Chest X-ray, PA view. Patient: 49 years old, sex M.
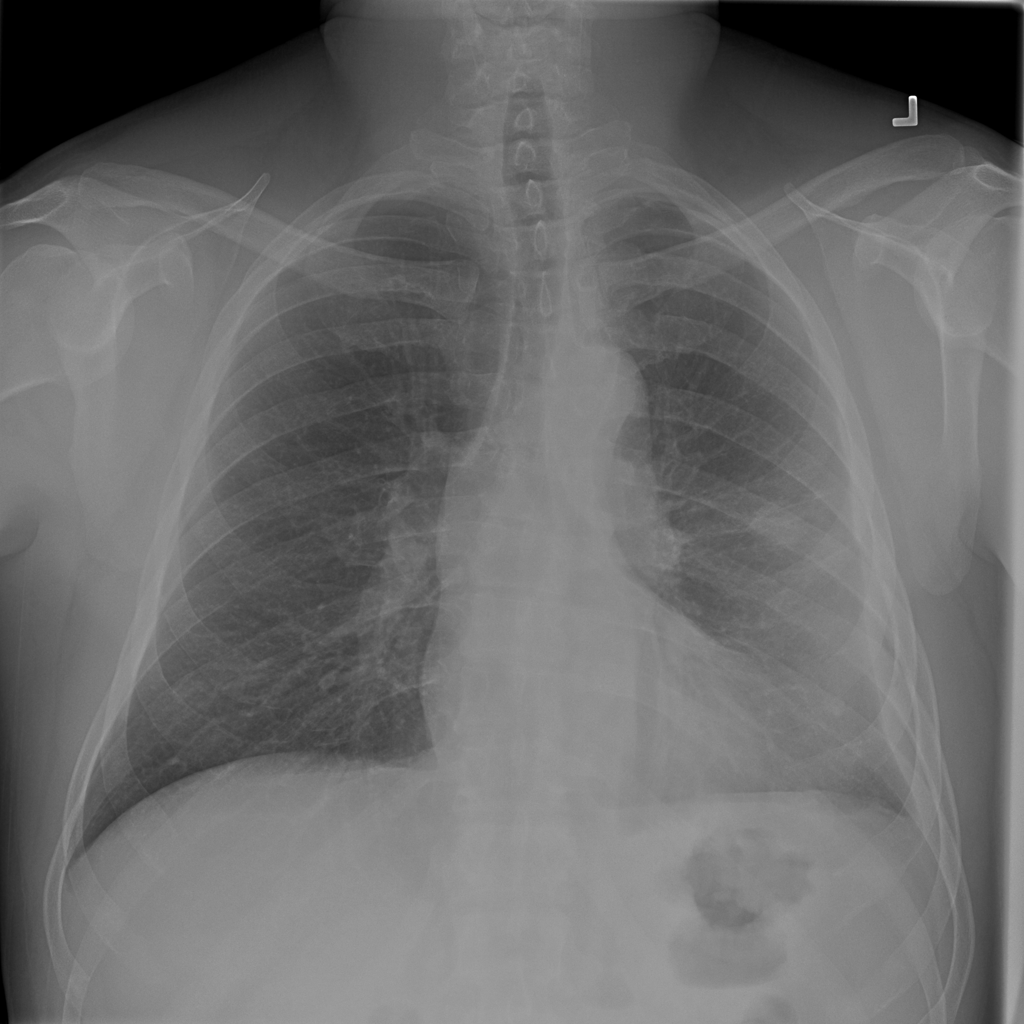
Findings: Effusion